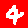
Digit: 4